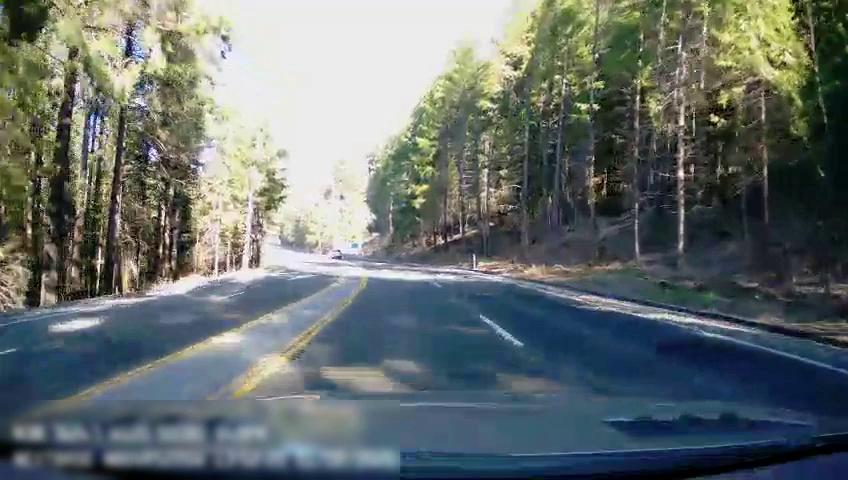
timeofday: Day
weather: Sunny
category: Drivable Space
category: Vehicles | SUV
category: Lanes | Current Lane
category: Lanes | Alternate Lane
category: Lanes | Current Lane
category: Lanes | Alternate Lane
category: Lanes | Opposite Lane
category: Lanes | Opposite Lane
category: Lanes | Opposite Lane
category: Traffic | Signs